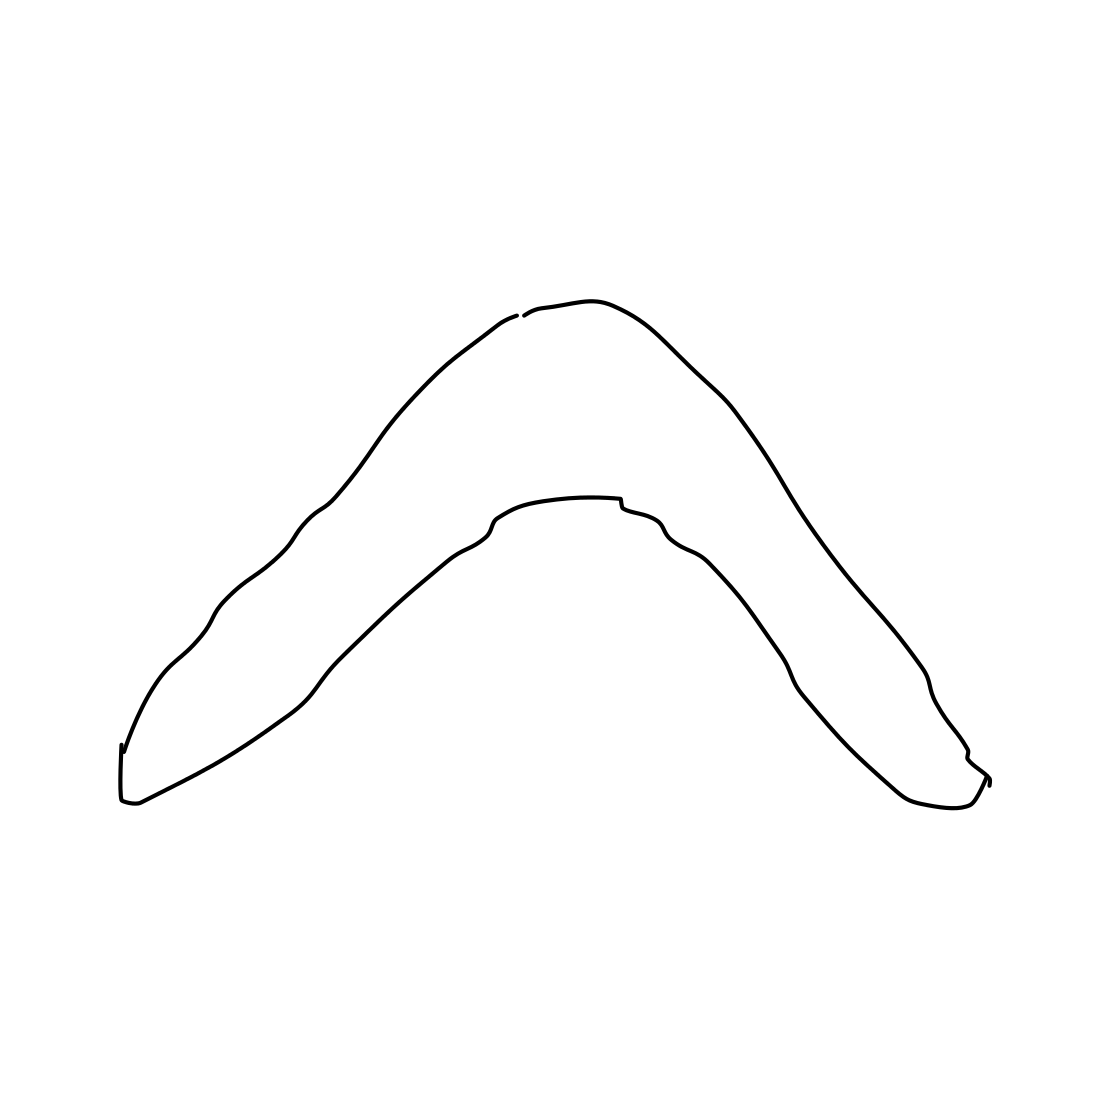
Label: boomerang